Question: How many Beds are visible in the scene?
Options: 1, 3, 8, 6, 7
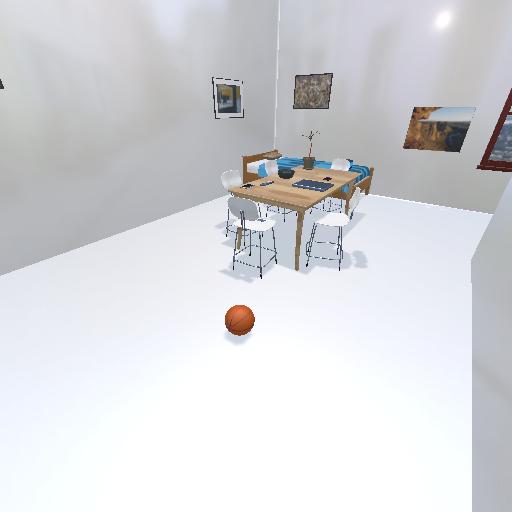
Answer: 1